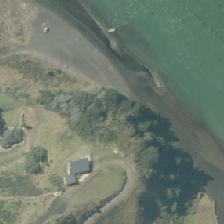
Land cover: high_producing_grassland